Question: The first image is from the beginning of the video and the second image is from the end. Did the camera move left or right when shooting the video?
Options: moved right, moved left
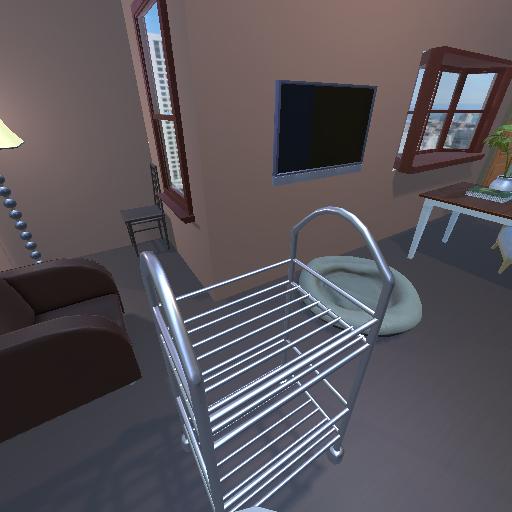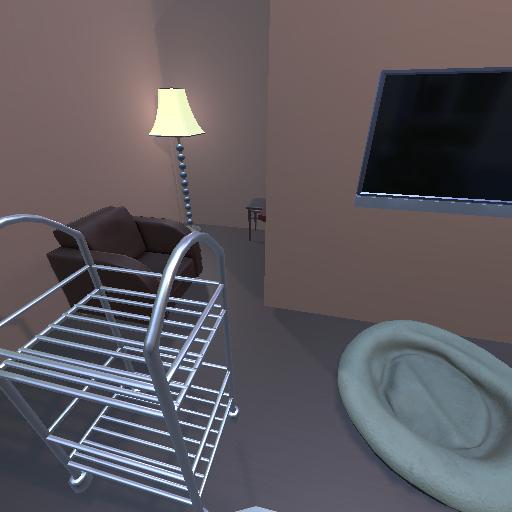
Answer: moved right